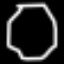
Label: octagon